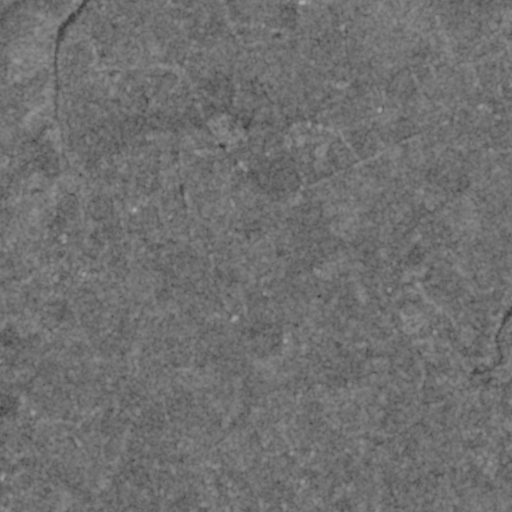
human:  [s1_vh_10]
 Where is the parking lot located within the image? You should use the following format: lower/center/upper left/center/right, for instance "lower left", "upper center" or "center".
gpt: The parking lot is located in the upper center of the image.
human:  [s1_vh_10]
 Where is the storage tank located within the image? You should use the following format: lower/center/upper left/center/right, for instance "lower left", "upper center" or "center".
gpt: The storage tank is located in the center right of the image.
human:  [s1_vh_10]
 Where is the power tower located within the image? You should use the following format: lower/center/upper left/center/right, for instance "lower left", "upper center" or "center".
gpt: There is no power tower in the image.

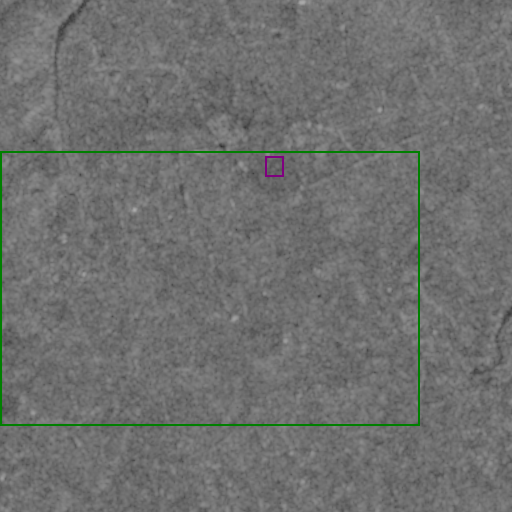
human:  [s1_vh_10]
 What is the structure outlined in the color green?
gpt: The structure outlined in green is a crop field.
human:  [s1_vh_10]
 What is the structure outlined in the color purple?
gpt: The structure outlined in purple is a park.
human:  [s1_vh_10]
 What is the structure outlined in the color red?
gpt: There is no red outline.